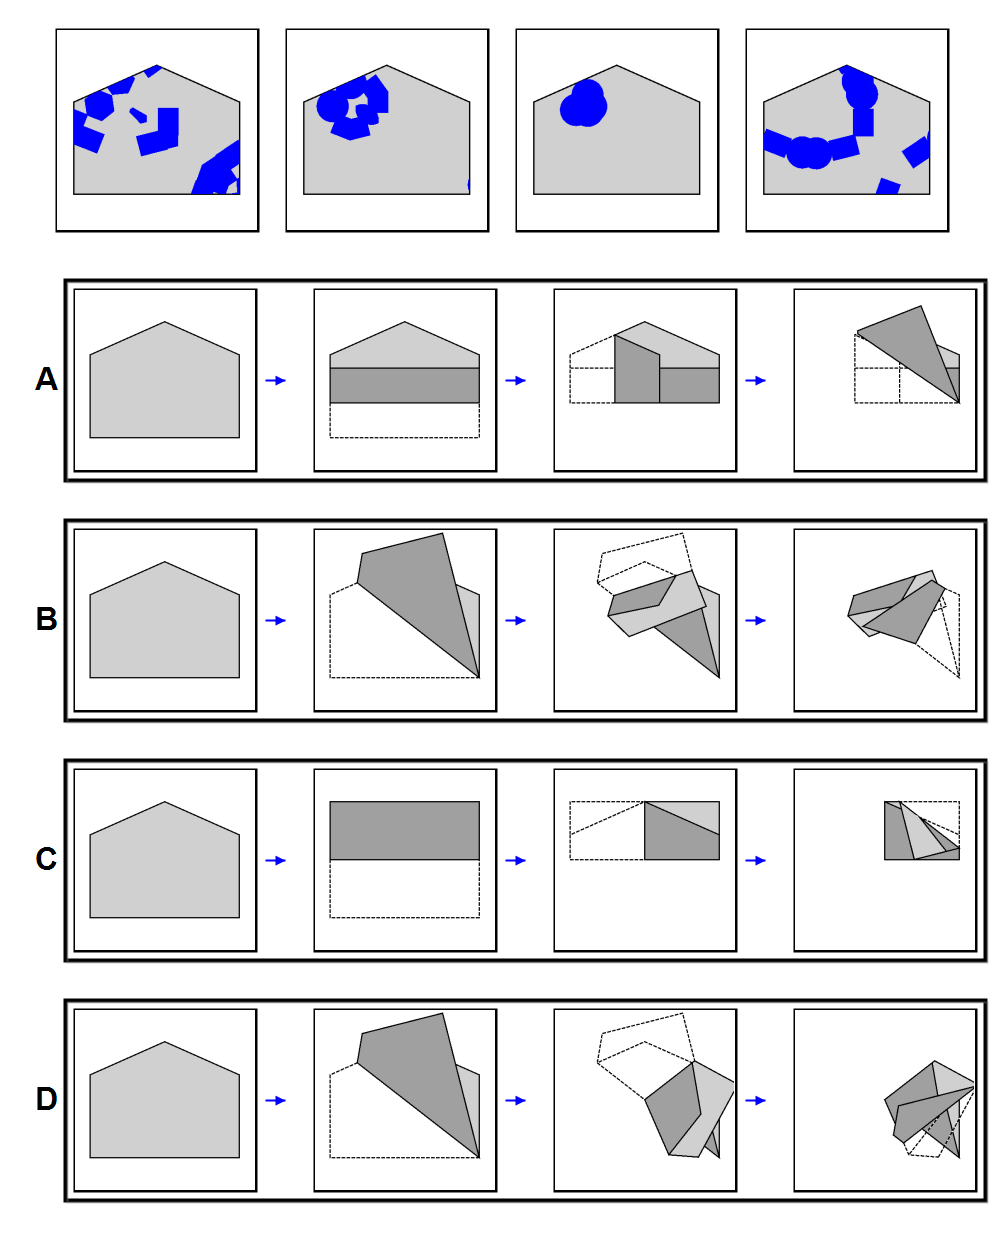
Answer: B